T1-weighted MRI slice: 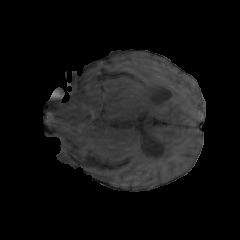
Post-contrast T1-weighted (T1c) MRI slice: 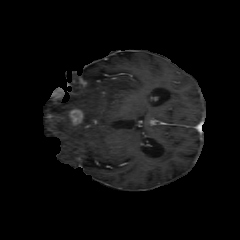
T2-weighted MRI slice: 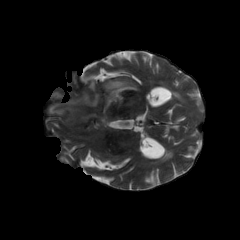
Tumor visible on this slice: yes